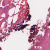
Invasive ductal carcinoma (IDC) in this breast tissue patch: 0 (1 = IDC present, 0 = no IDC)